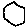
Label: hexagon